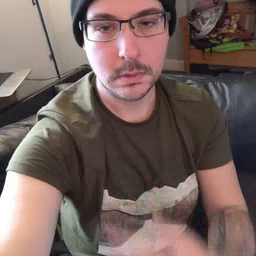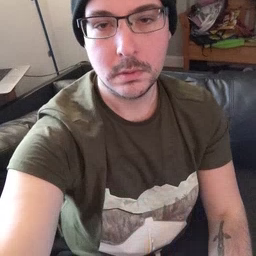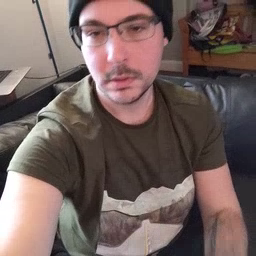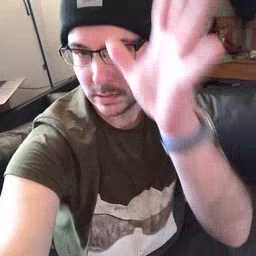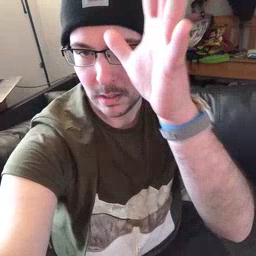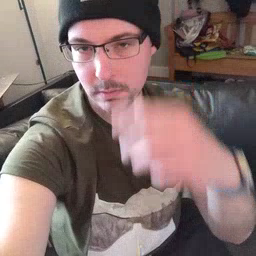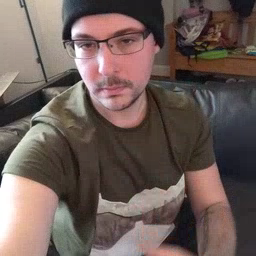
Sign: dad